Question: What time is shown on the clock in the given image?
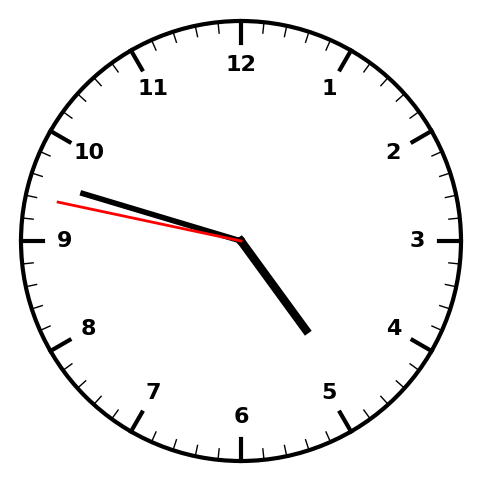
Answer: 04:47:47